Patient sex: M
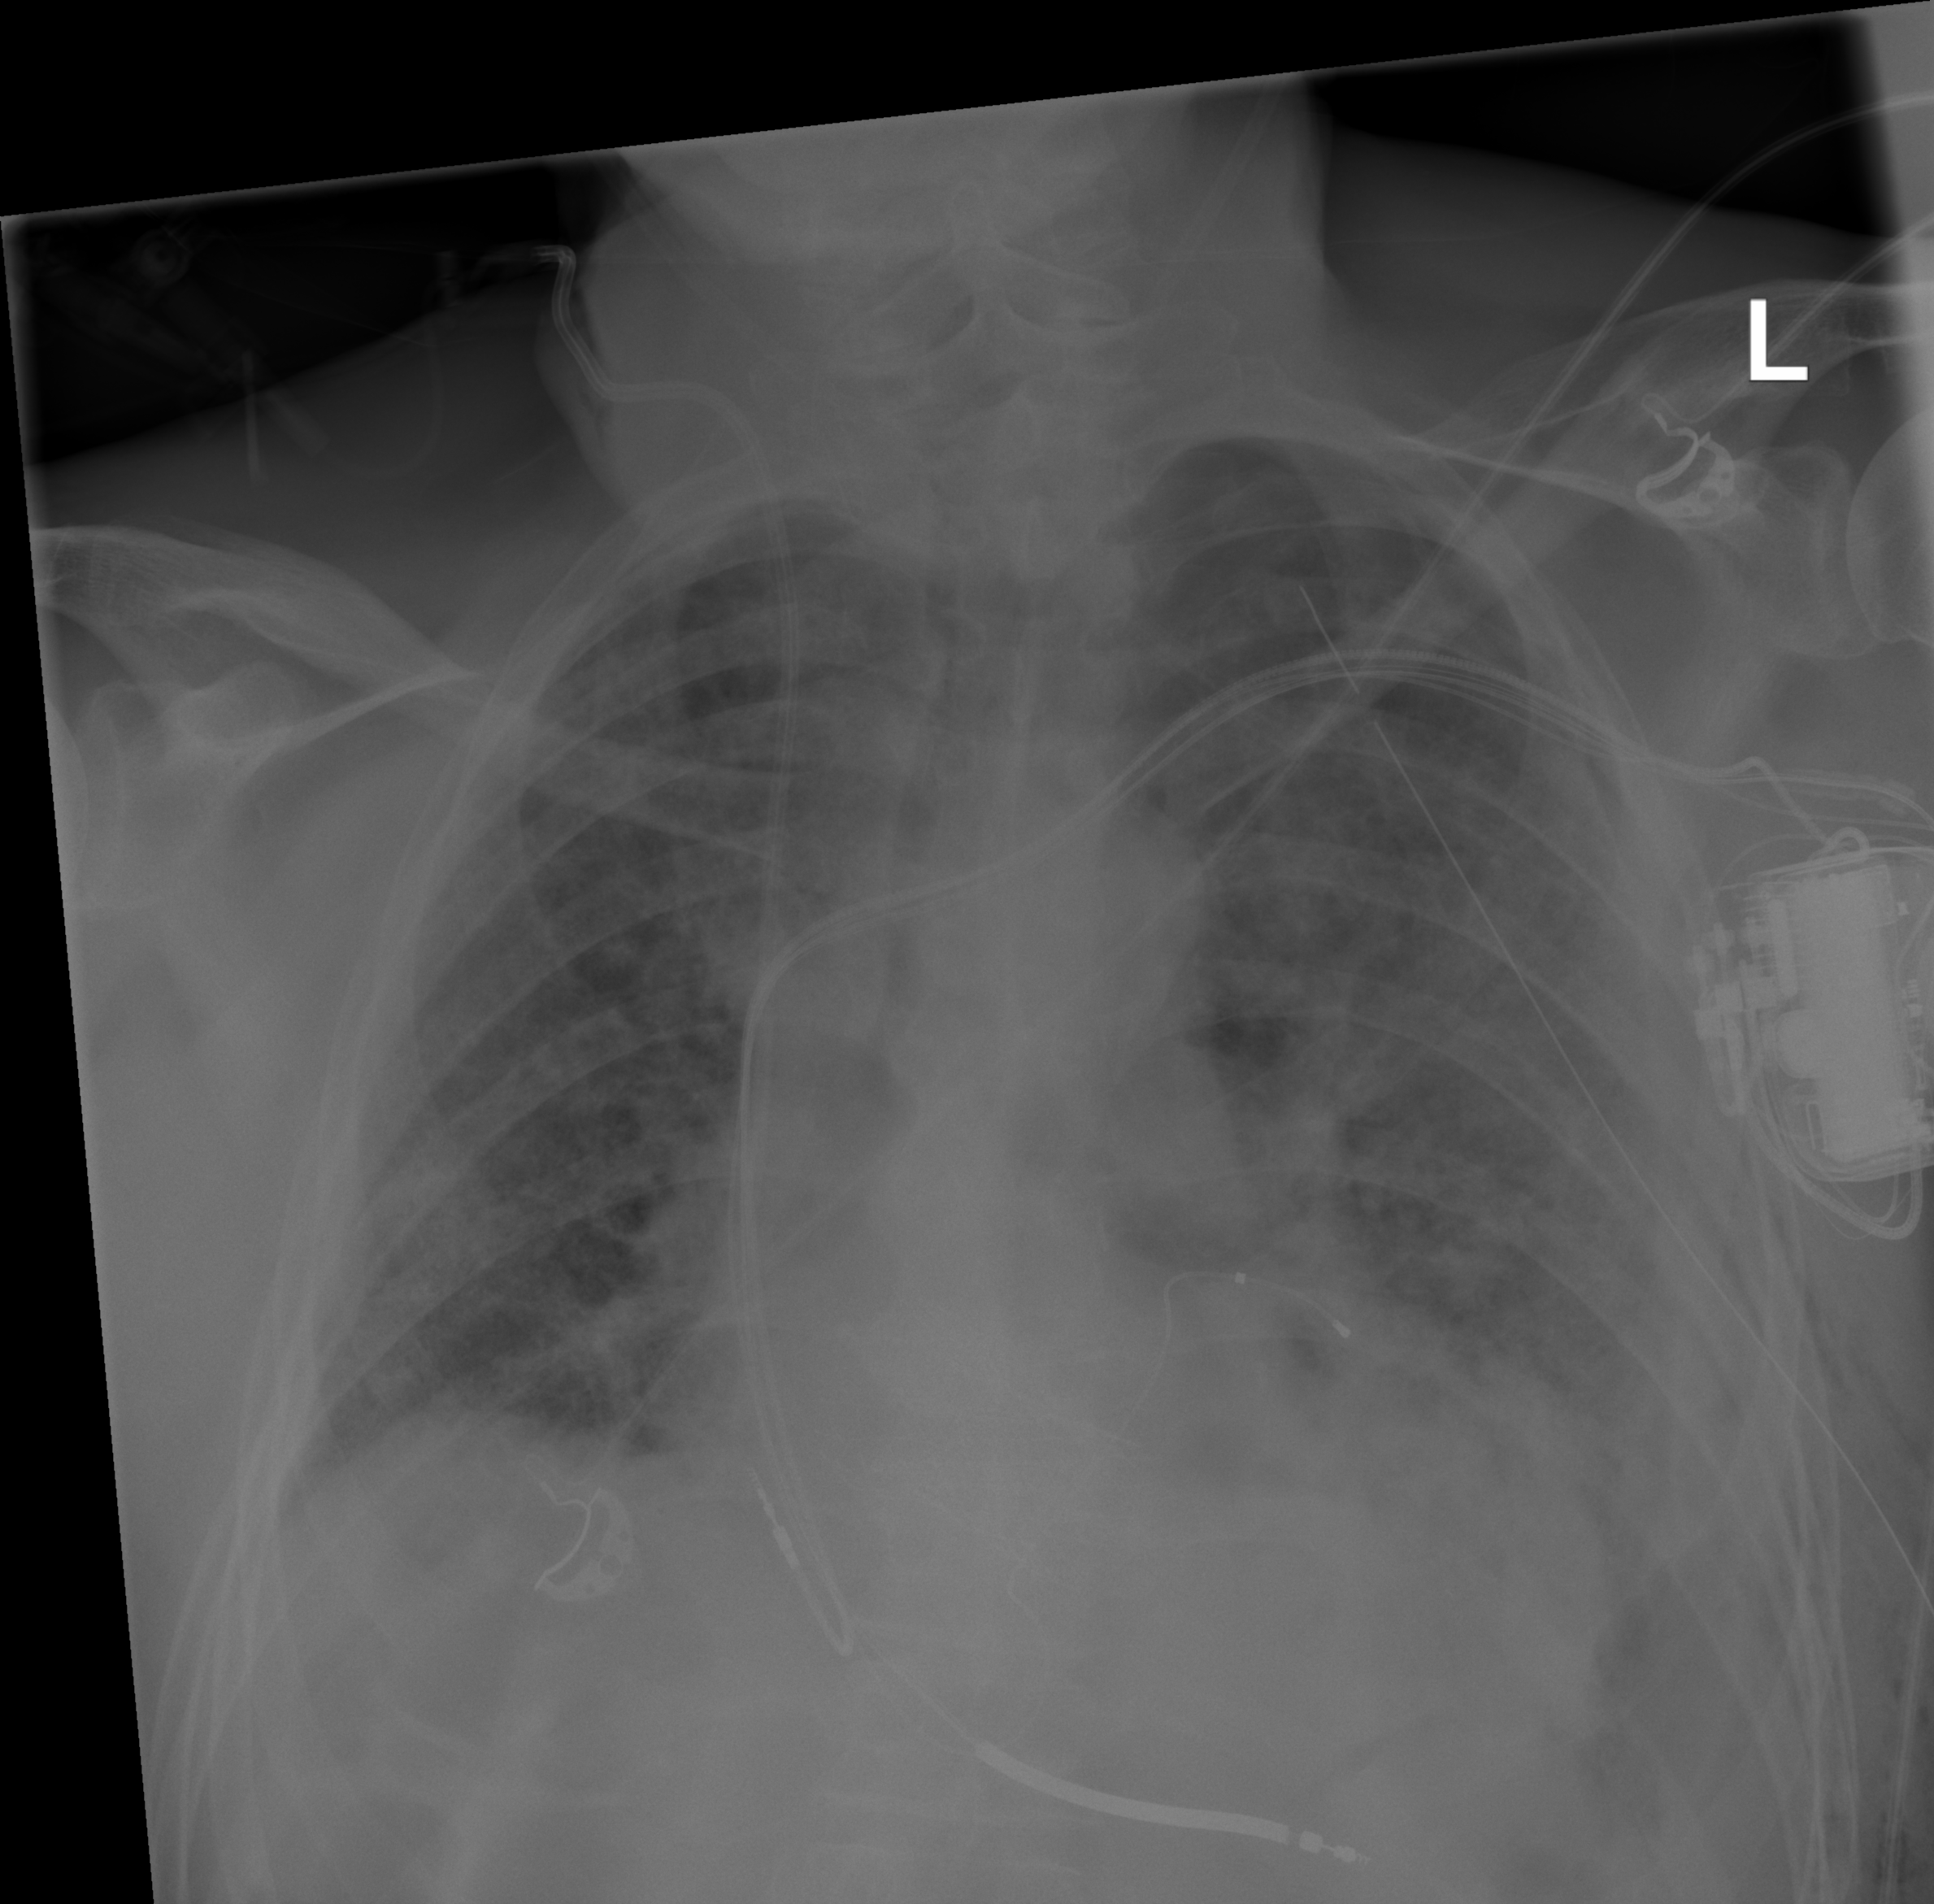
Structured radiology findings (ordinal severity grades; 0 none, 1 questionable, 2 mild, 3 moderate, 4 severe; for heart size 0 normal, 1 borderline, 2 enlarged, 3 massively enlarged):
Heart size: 1
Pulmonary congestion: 0
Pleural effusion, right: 0
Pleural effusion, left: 2
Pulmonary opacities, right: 0
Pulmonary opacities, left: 0
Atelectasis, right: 0
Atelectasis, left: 0